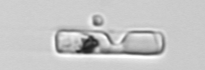
Label: Guinardia_delicatula